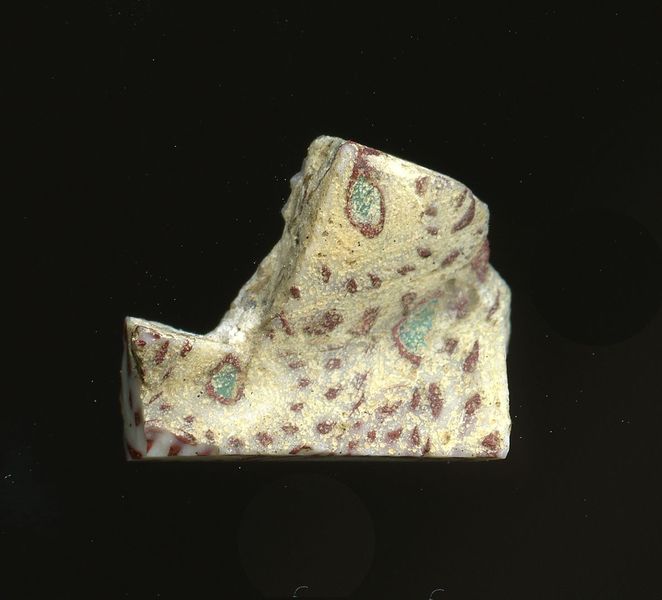
Titel: Fragment eines Gefäßes
Standort: Hamburg
Institution: Museum für Kunst und Gewerbe Hamburg
Schlagwörter: glas, antike, technik, fragment, kaiserzeit, aufbewahrung, blumenornamente, schankgeschirr, gefäß, behälter, frühe kaiserzeit, prinzipat, römische, millefiori, mittlere, späte